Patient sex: M
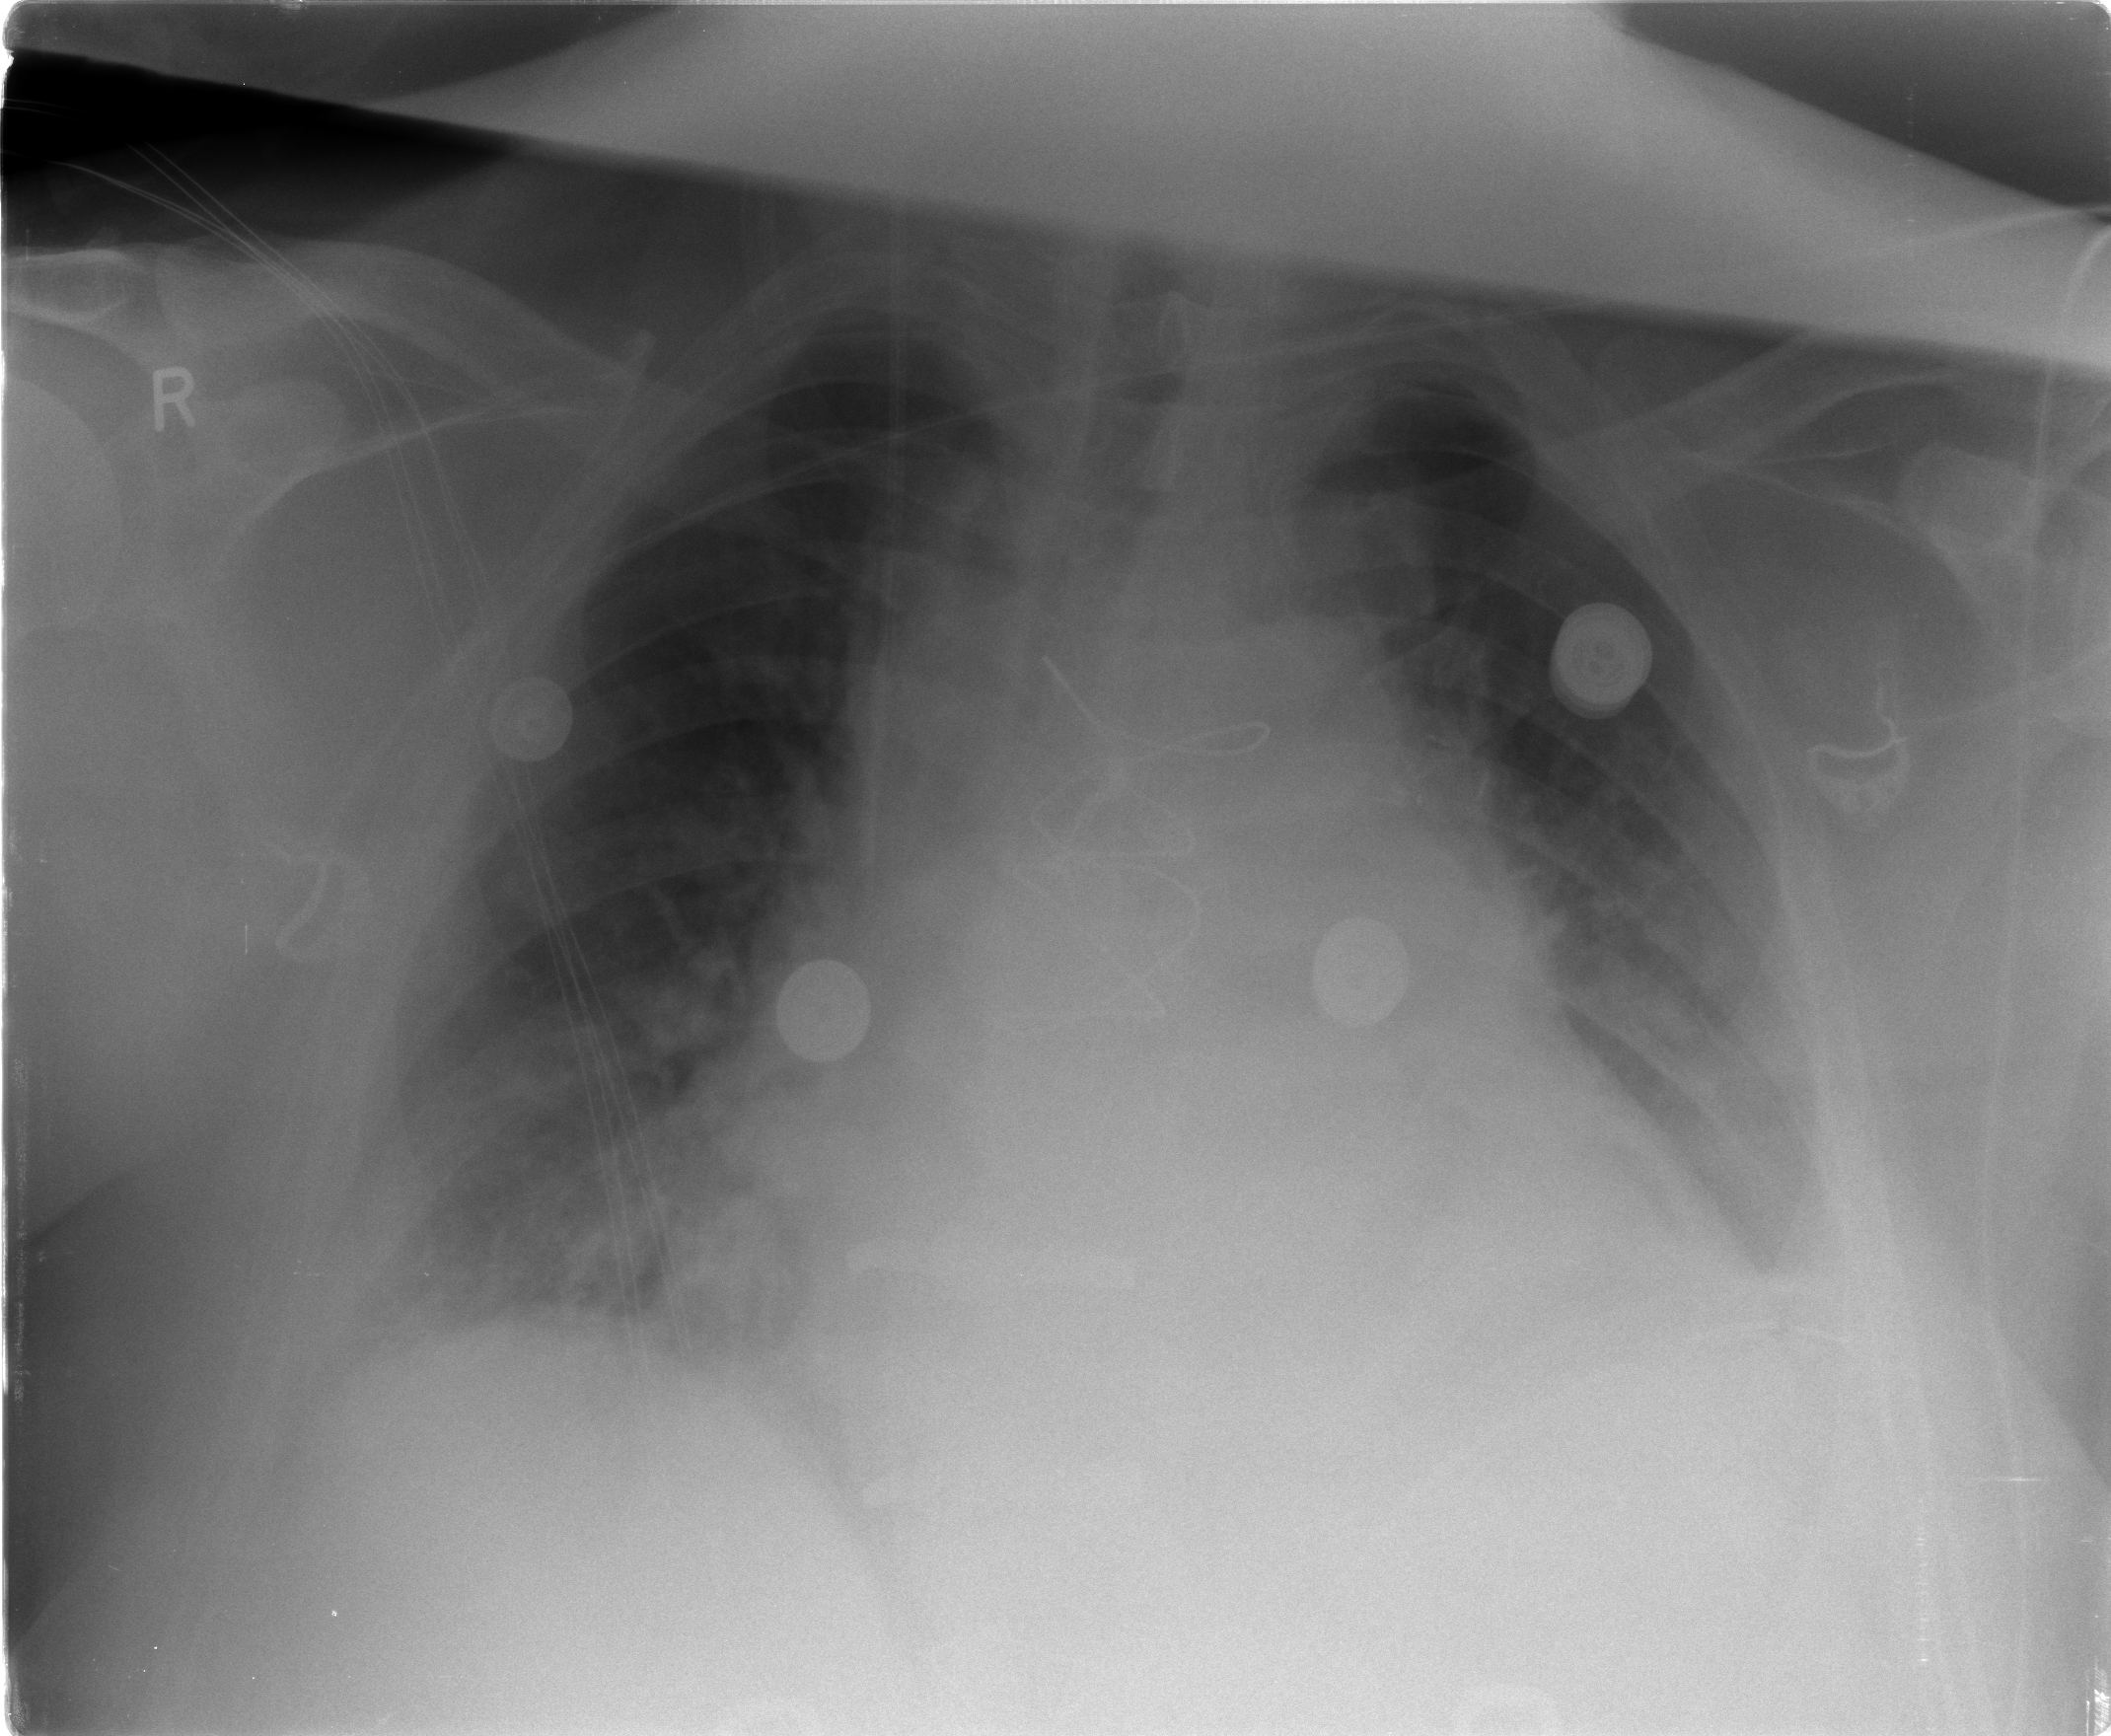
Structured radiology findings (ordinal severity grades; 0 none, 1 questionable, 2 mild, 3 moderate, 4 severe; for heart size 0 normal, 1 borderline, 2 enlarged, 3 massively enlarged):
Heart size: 2
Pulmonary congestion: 2
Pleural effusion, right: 2
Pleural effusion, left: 2
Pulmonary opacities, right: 2
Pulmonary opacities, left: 1
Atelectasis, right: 2
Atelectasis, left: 2